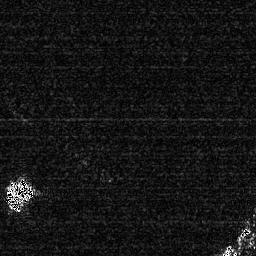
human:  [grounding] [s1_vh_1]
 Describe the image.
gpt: In the satellite image, there is  <ref>1 medium ship </ref> <box>[[1, 71, 12, 82, 0]]</box> located at bottom left.